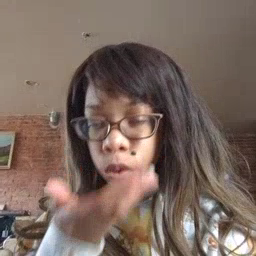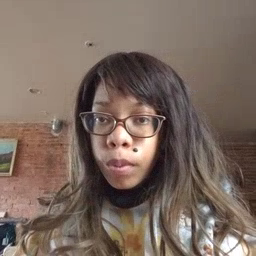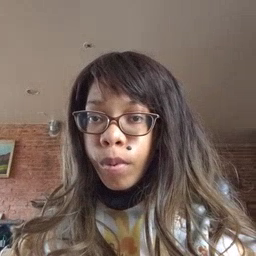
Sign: cereal